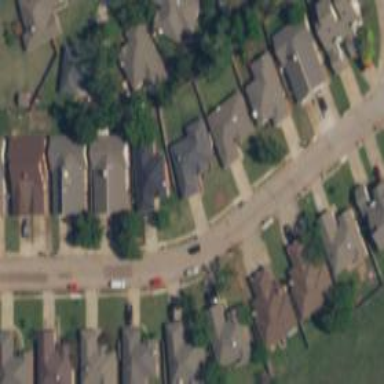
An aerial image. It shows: Neighborhood.